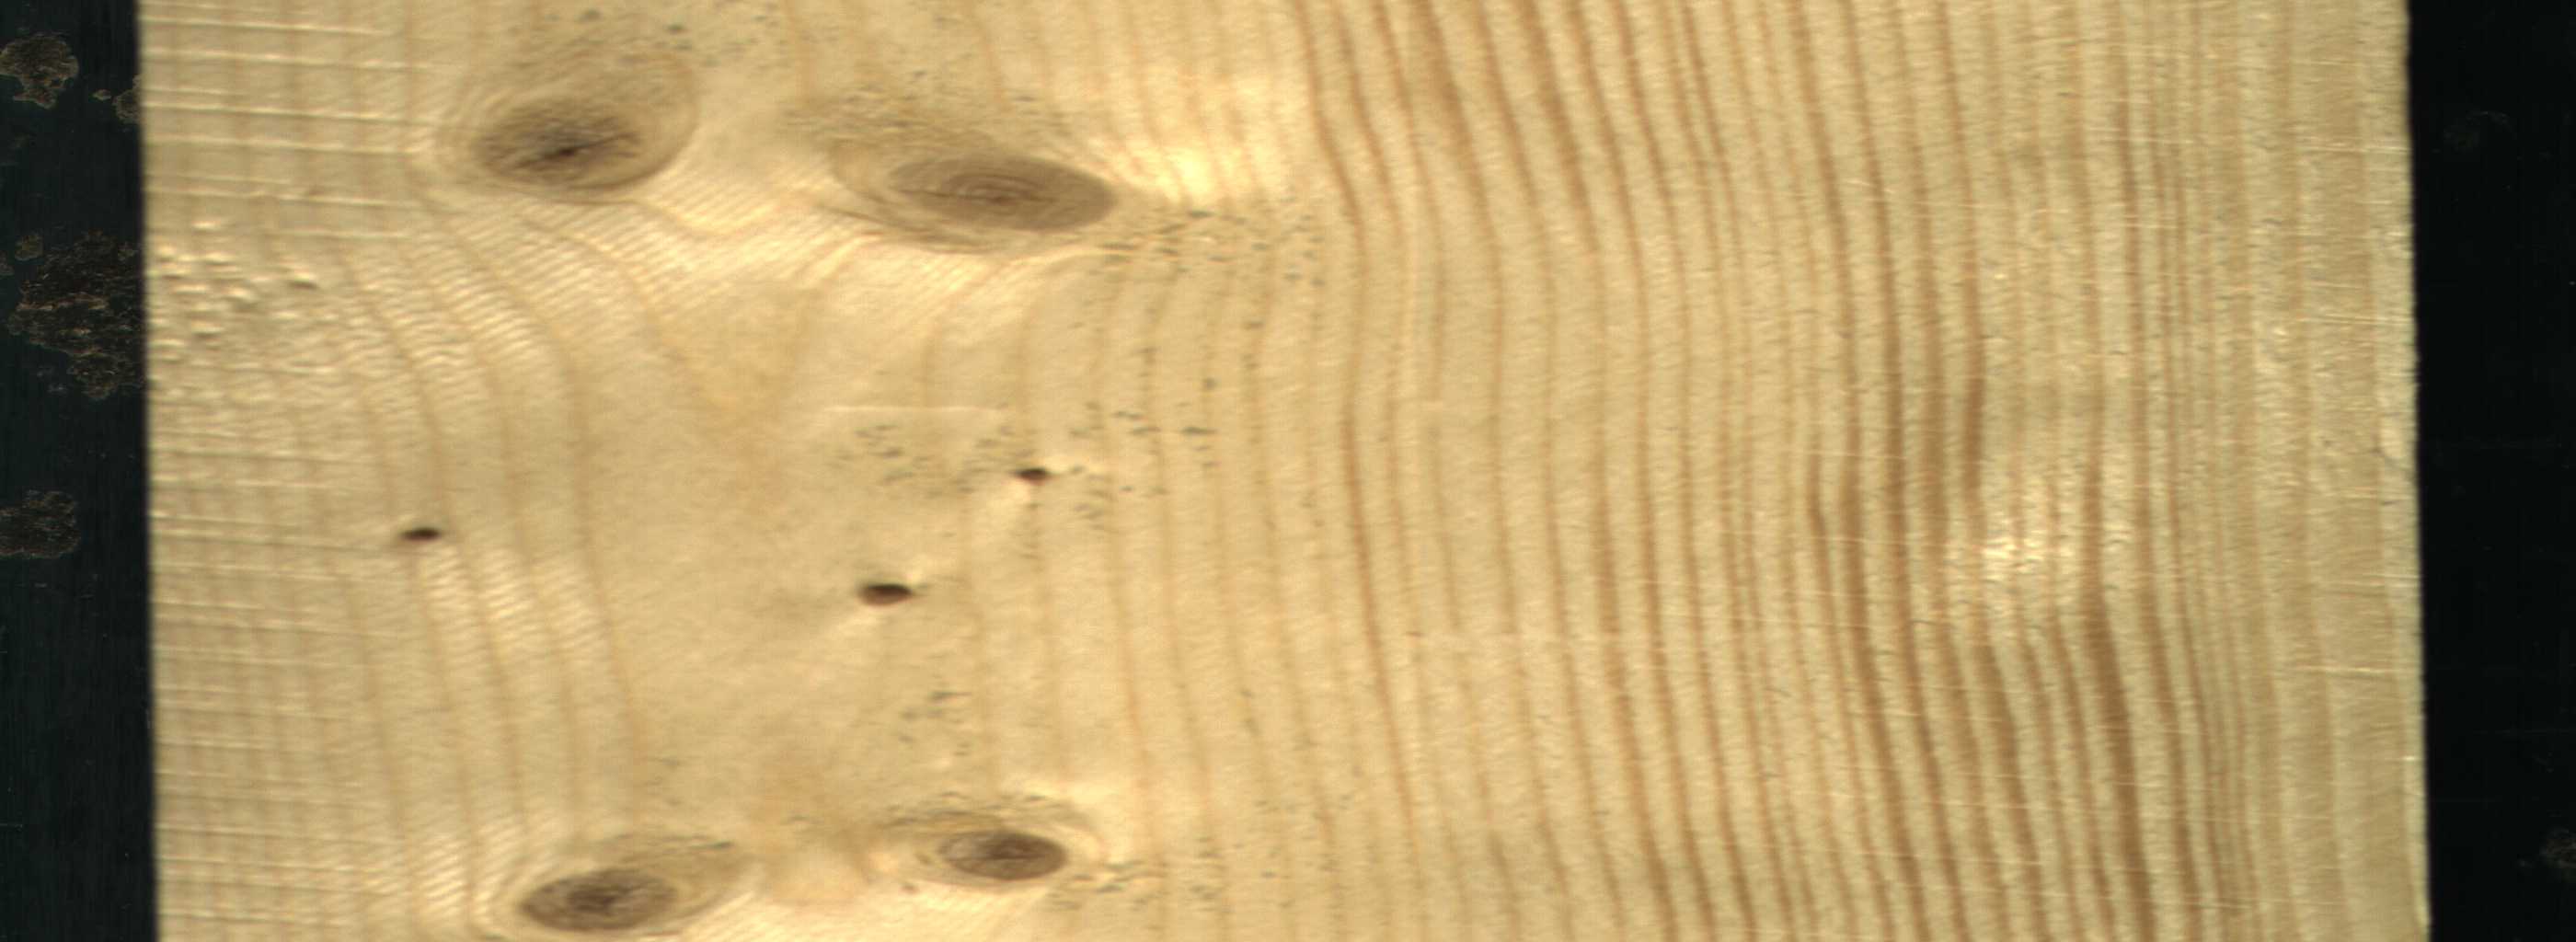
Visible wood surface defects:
Dead_Knot
Live_Knot
Live_Knot
Live_Knot
Live_Knot
Live_Knot
Live_Knot